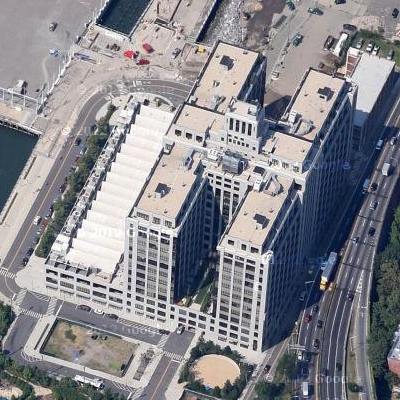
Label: cIndustry